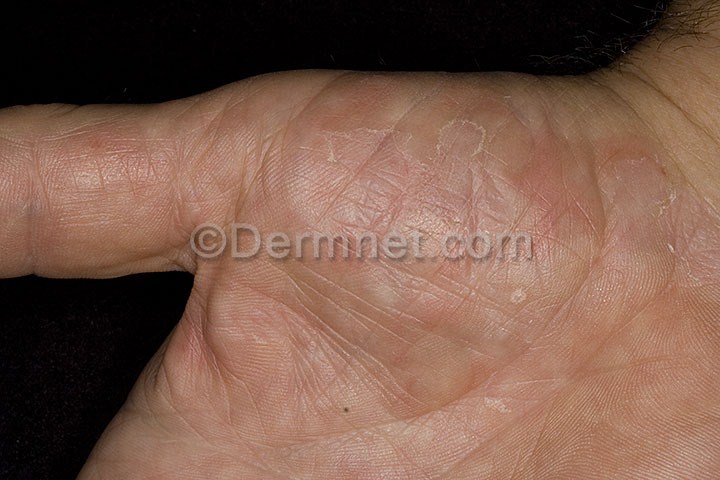
Disease: Eczema Photos